Question: I need to set a fade effect at the bottom of the div as in the image. Please help.

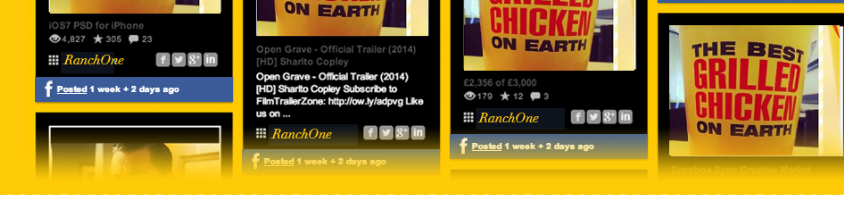
Answer: I would use a pseudo element on your main container to achieve the desired effect.
Something like so,
html:
'''
<div class="mainCont">
<p>Content goes here</p>
</div>
'''
css:
'''
.mainCont {
position: relative;
}
.mainCont:after {
content: "";
width: 100%;
height: 80px;
display: block;
position: absolute;
background: rgba(150, 123, 19, 1);
background: -webkit-gradient(linear, 0% 0% 0% 100%, from(rgba(150, 123, 19, 0.1)), to(rgba(150, 123, 19, 1)));
background: -webkit-linear-gradient(top, rgba(150, 123, 19, 0), rgba(150, 123, 19, 1));
background: -moz-linear-gradient(top, rgba(150, 123, 19, 0), rgba(150, 123, 19, 1));
background: -ms-linear-gradient(top, rgba(150, 123, 19, 0), rgba(150, 123, 19, 1));
background: -o-linear-gradient(top, rgba(150, 123, 19, 0), rgba(150, 123, 19, 1));
bottom: 0;
left: 0;
z-index: 10;
}
'''
Finally a fiddle: <URL>
Fiddle with more content in '.mainCont': <URL>